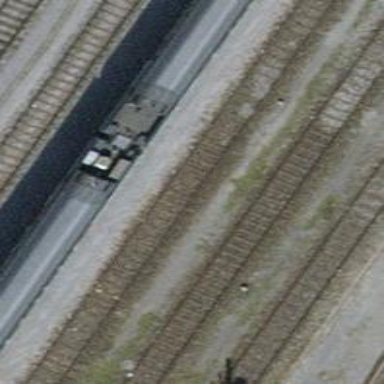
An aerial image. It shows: View of railway yard.